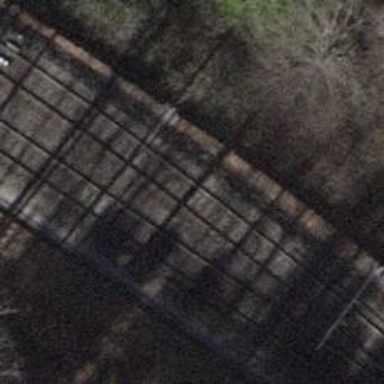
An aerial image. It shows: Single-track electrified railway with contact line.